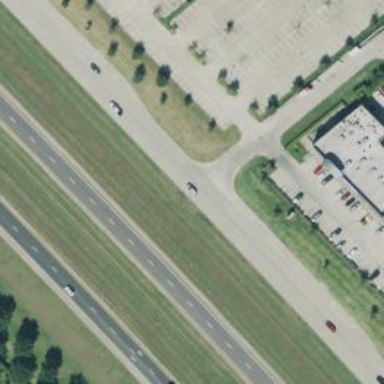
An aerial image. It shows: Secondary road with frontage road.